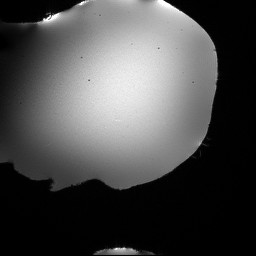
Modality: T1w
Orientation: sagittal
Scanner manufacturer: siemens
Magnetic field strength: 3 T
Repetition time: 2.53 s
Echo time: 0.00169 s